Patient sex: F
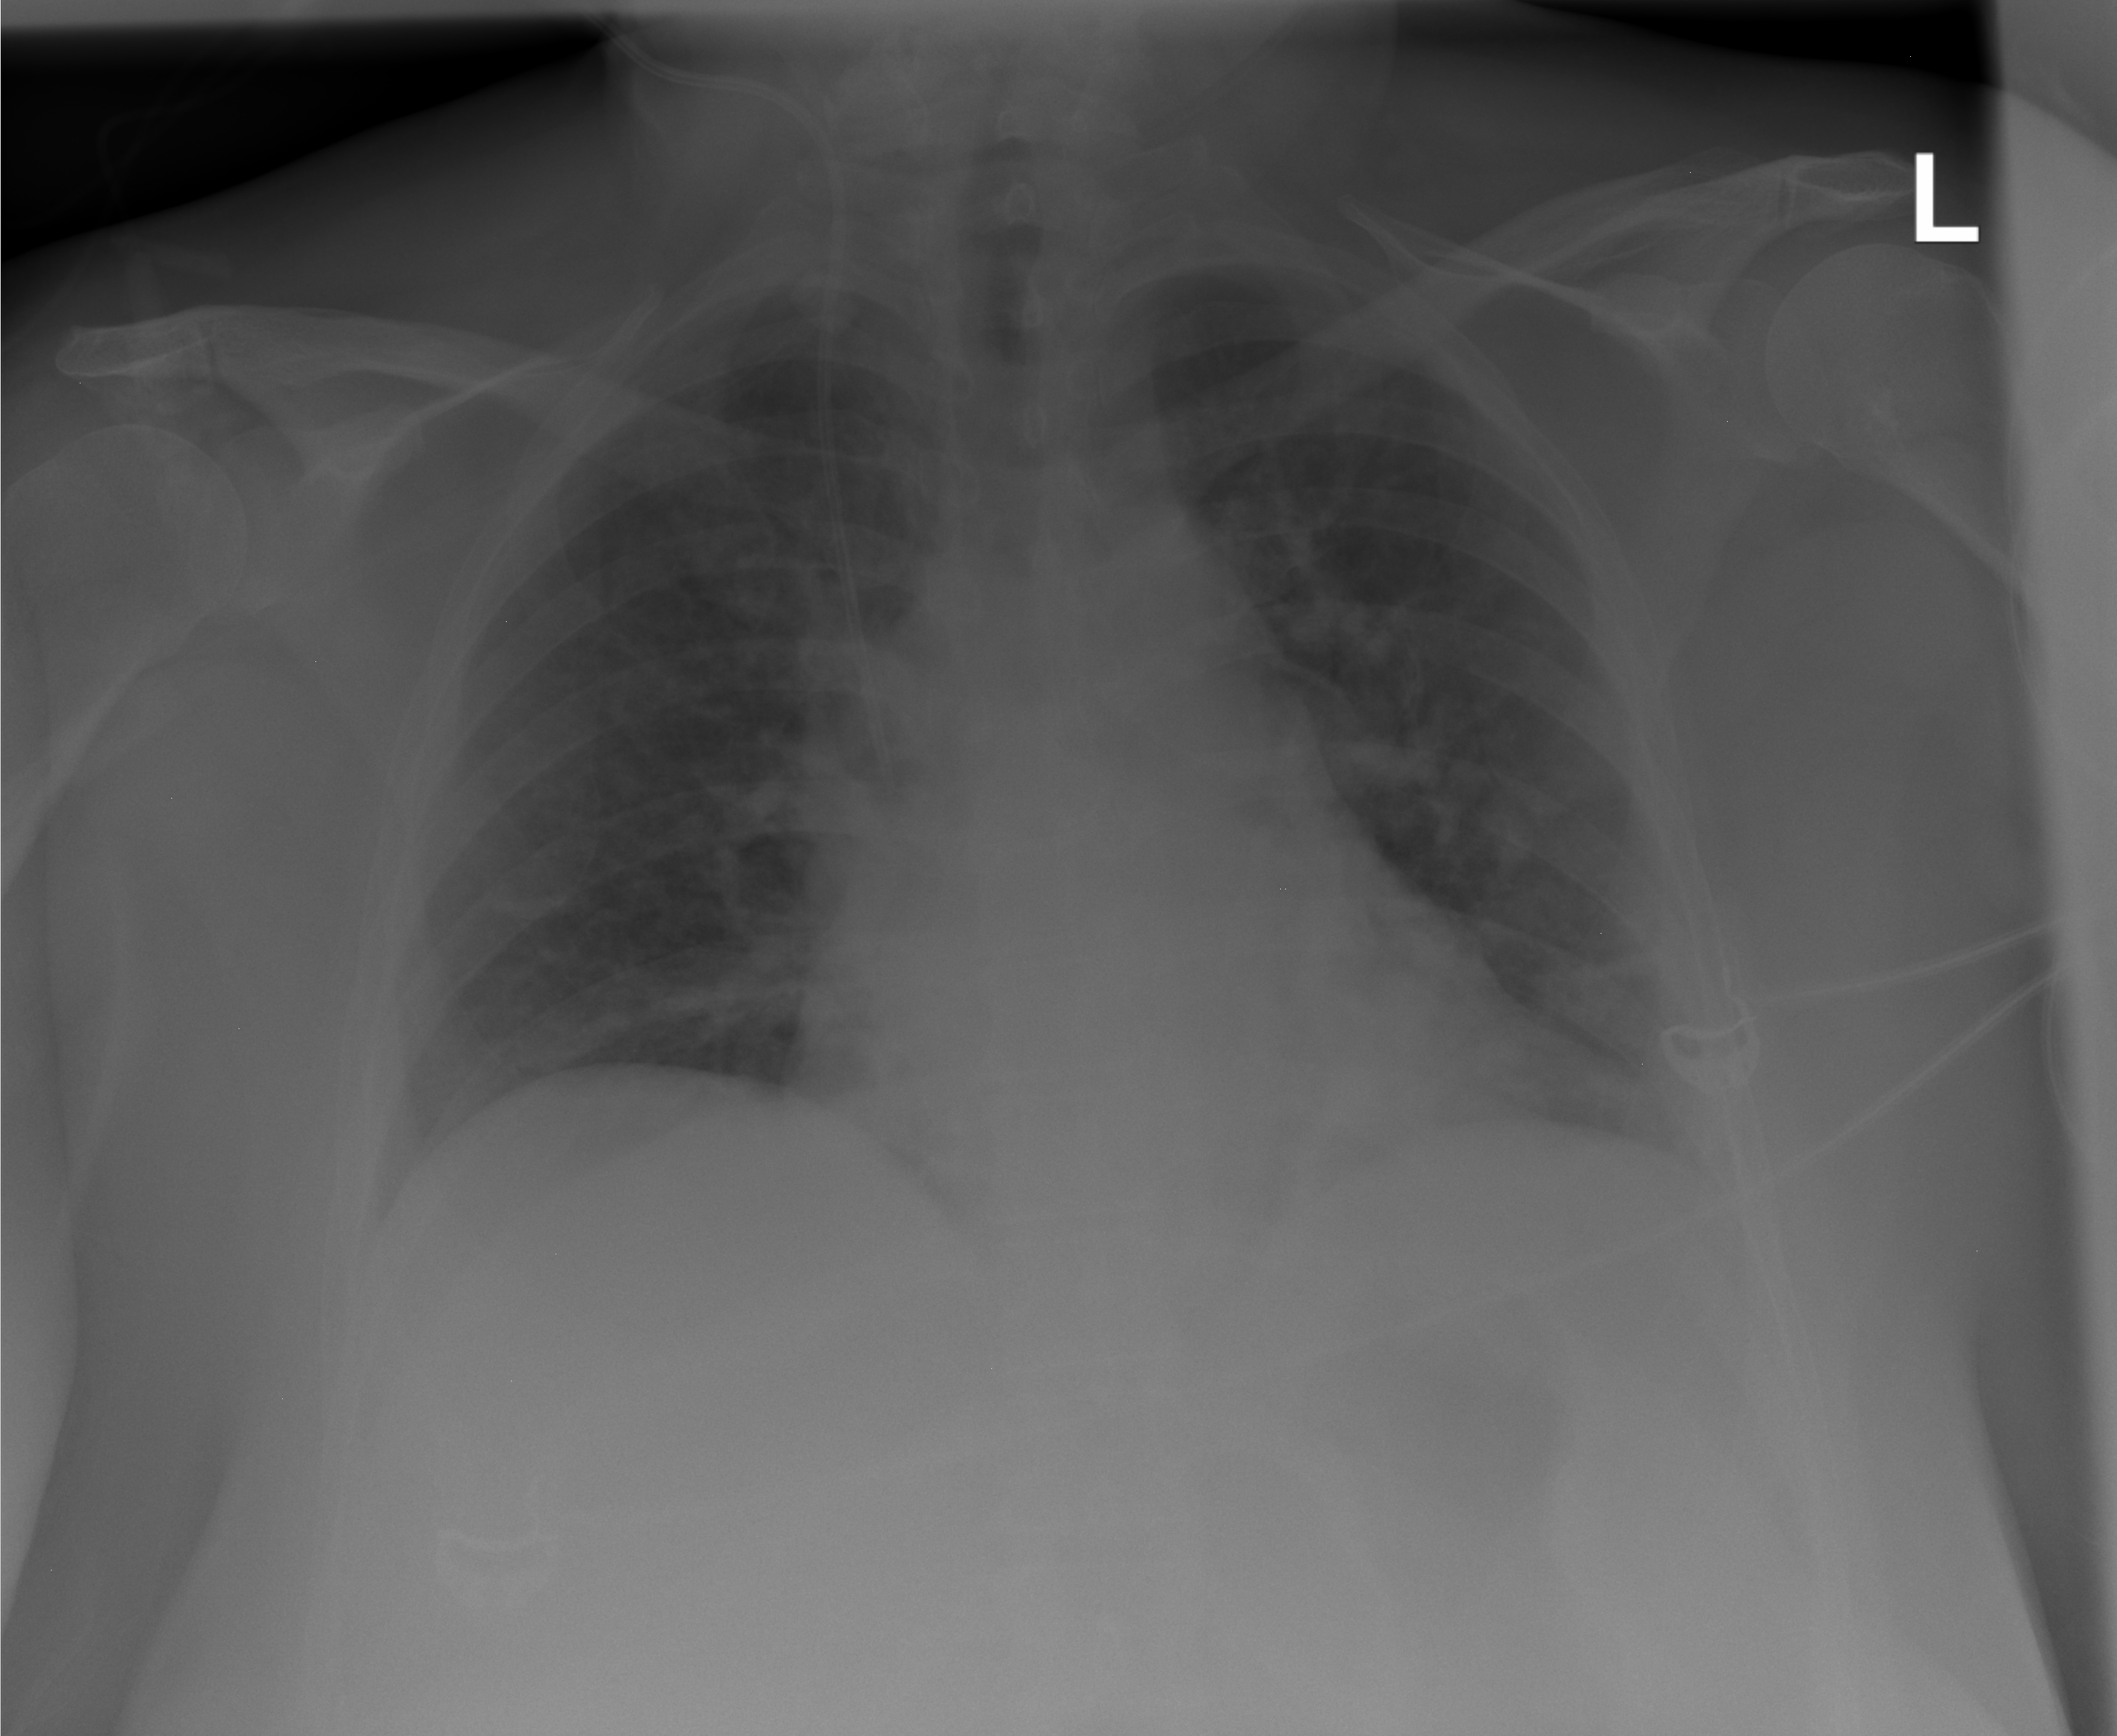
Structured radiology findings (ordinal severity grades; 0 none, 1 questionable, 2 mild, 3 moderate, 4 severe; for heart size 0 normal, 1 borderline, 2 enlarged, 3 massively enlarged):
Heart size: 0
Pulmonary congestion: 2
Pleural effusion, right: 0
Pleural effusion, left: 0
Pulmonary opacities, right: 0
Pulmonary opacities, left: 0
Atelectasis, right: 0
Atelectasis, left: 0